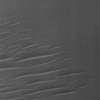
Label: not_dusty